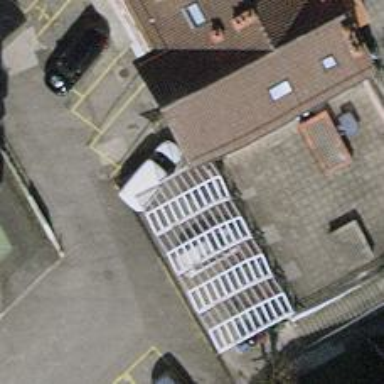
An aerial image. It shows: Car repair shop.